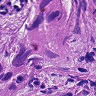
Metastatic tissue present: yes